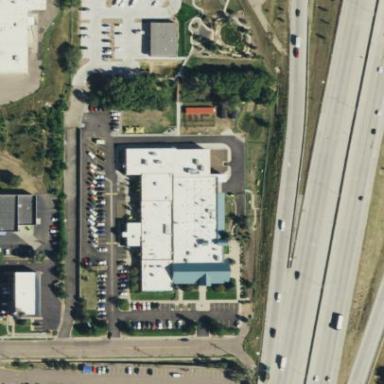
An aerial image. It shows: Office building.